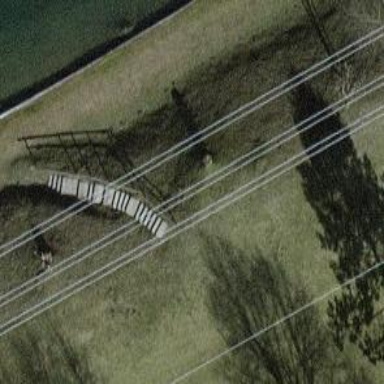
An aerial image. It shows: Road with steps.